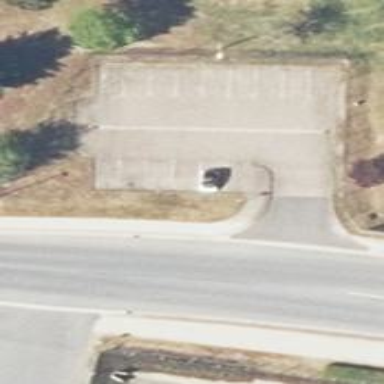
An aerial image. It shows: Parking area with surface.